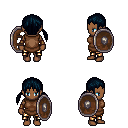
a pixel art fantasy rpg character, female body template, human, dark skin, brown tunic, gold greaves, raven twin-tailed hairstyle, cloth bracers, shield, four views (front, back, left, right), 2x2 character sprite sheet, small pixel art, hard edges, no anti-aliasing